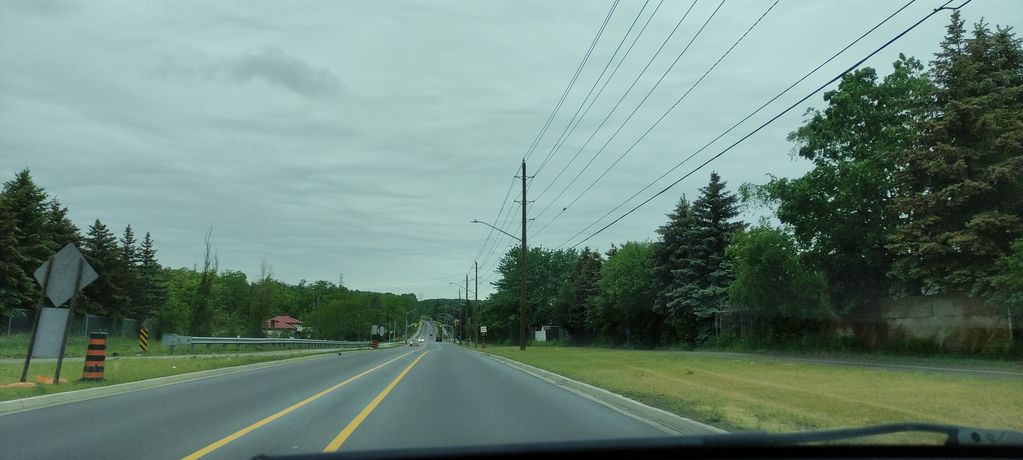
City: kitchener-waterloo